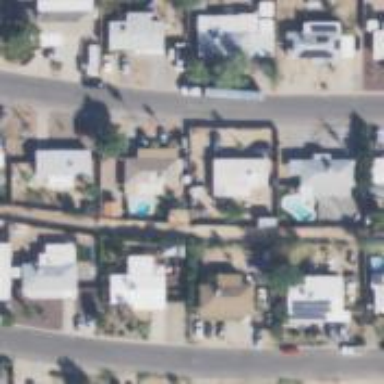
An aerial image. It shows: Alley classified as service road.